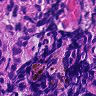
Metastatic tissue present: yes